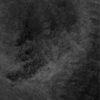
Label: not_dusty